Interaction volume radius: 10 \u00c5
Interaction volume height: 30 \u00c5
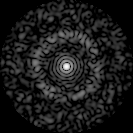
Disorder parameter: 0.8171